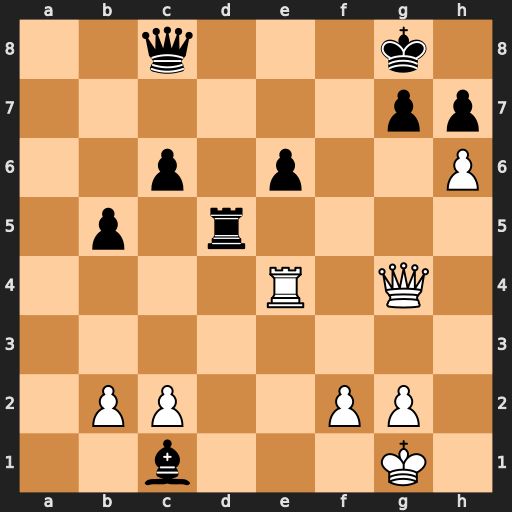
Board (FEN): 2q3k1/6pp/2p1p2P/1p1r4/4R1Q1/8/1PP2PP1/2b3K1
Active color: w
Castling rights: -
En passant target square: -
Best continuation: Qxg7#